Aerial crown-view tile of a tropical tree (Barro Colorado Island, Panama), acquired 20250317:
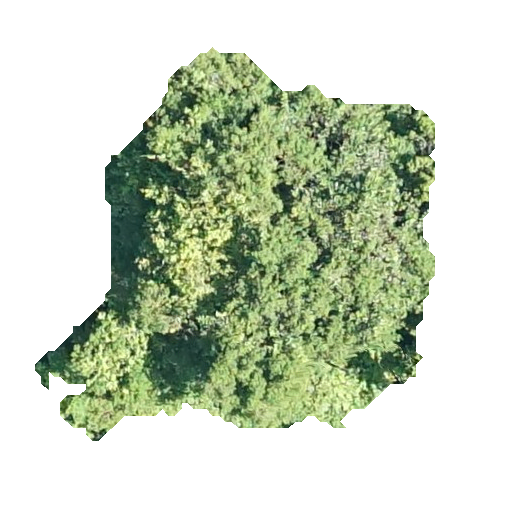
Species: Pouteria stipitata
GBIF accepted scientific name: Pouteria stipitata
Crown area: 157.241 m²